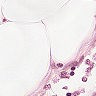
Metastatic tissue present: no